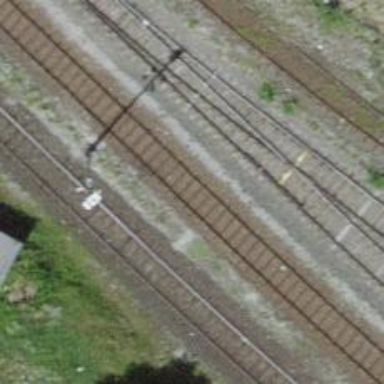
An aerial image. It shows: Railway yard with one track.